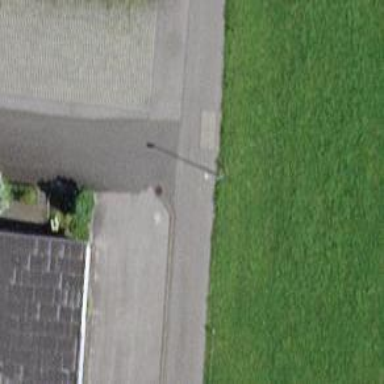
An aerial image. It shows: Asphalt road in residential area.